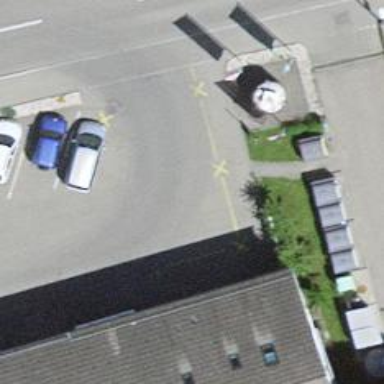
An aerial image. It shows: Bus stop with shelter. It is platform for public transport.